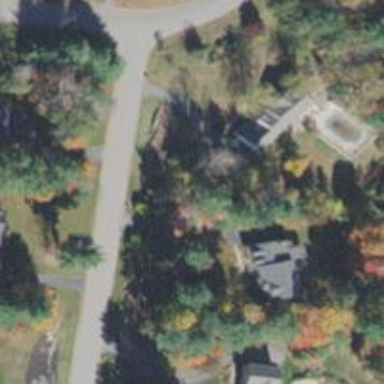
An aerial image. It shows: Driveway leading to service road.